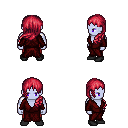
a pixel art fantasy rpg character, male body template, dark elf, purple skin, red robe, red pants, ruby red left-swept hairstyle, black shoes, four views (front, back, left, right), 2x2 character sprite sheet, small pixel art, hard edges, no anti-aliasing